Question: I want to be able to change the condition statement of a WF4 Workflow If-Activtity runtime, where the input comes from some sort of user interface as a string. I have read up on how to <URL> does not take a string.
Do I have to convert the string to an 'Expression<bool>' first? How do I do that?

Note: I realize there may be other ways to accomplish what I want, like (1) create code that alters the XAML of the Workflow instead of the objects, or (2) exposing the entire Workflow editor to the end user. Before I go down that road, I want to know if it is possible to do it my way.
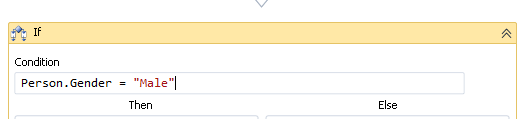
Answer: You can use a expression like
'''
new VisualBasicValue<bool>("Person.Gender = "Male"")
'''
The you are pointing to is about and has no bearing in whatsoever. With WF4 there is no possibility to dynamically change a running workflow instance. That capability is going to be added in the .NET 4.5 framework.